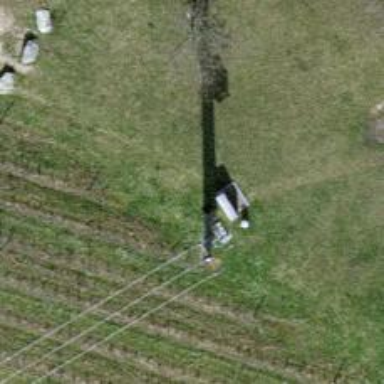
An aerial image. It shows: Distribution transformer on power pole.